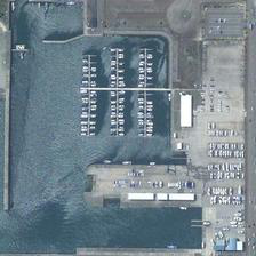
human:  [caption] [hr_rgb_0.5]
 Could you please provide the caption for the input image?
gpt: There are three boats on the harbor near the pier.

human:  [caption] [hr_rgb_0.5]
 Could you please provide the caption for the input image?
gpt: Three rows of boats are in a harbor near a pier.

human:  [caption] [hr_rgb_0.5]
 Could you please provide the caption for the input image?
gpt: There are three rows of ships near the wharf.

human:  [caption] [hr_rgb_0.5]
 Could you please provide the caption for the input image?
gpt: three rows of boats are in a port near a pier.

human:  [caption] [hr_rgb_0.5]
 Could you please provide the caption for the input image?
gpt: There are three rows of ships in the harbor near the wharf.